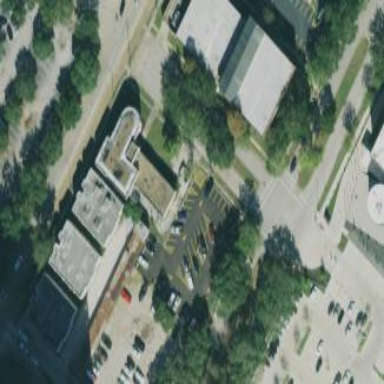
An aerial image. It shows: Paved parking area.